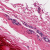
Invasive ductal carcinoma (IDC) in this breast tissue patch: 0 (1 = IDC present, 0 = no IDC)